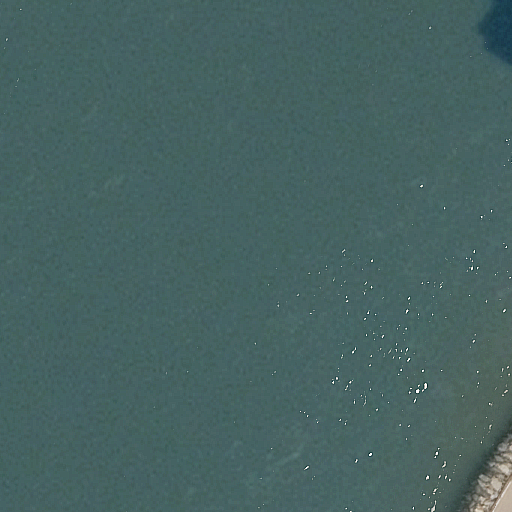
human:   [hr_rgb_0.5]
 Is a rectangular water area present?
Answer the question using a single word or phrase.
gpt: yes

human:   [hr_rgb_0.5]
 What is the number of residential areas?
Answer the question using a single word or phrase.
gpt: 1

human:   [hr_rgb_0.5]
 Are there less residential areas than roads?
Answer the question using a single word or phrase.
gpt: no

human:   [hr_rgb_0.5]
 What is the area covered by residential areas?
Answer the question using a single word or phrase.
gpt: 6655m2

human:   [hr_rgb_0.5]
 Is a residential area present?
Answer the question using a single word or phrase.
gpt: yes

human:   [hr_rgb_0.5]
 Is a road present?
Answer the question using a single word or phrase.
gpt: yes

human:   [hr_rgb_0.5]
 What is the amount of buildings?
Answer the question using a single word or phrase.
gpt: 0

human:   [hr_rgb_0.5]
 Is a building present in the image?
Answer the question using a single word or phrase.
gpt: no

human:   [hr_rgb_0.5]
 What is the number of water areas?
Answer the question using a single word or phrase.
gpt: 1

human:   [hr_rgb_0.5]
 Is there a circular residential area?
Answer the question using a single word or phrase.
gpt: no

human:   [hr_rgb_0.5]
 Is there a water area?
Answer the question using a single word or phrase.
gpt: yes

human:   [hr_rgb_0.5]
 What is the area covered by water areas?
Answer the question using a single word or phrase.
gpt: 10544m2

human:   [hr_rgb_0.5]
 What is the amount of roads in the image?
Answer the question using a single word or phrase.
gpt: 1

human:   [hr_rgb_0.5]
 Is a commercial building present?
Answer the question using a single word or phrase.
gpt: no

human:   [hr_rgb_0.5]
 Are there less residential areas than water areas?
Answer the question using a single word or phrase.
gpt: no

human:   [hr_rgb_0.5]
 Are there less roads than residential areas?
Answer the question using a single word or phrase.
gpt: no

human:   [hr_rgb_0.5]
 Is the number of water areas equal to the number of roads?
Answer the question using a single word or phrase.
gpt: yes

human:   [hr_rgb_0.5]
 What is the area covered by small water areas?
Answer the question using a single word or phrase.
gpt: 0m2

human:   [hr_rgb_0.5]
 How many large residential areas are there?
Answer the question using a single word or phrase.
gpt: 1

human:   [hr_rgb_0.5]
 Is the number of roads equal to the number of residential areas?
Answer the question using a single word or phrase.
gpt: yes

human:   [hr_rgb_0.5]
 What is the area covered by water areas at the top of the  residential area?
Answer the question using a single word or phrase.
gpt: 0m2

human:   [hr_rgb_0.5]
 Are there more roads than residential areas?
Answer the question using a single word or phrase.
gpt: no

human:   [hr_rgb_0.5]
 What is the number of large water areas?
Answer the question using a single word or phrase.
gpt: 1

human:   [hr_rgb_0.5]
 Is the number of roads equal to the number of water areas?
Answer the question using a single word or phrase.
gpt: yes

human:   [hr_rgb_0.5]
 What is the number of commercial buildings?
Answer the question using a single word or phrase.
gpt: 0

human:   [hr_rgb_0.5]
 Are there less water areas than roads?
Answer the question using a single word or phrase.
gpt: no

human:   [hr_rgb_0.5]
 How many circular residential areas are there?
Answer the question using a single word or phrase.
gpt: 0

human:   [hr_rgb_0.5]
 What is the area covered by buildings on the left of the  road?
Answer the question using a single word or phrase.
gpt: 0m2

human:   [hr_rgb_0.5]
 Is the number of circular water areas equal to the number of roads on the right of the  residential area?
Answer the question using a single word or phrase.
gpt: yes

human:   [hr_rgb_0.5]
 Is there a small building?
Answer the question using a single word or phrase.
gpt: no

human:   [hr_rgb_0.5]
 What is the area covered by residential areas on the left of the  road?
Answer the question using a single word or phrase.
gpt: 0m2

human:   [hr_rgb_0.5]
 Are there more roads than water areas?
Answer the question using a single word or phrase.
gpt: no

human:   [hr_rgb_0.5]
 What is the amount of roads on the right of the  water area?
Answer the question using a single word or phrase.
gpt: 1

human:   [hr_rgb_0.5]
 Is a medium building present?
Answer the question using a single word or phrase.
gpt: no

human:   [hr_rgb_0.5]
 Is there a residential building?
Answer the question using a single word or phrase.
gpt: no

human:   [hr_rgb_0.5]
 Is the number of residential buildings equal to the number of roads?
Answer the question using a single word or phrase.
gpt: no

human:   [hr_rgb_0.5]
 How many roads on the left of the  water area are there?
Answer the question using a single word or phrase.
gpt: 0

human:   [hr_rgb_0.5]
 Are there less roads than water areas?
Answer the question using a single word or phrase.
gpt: no

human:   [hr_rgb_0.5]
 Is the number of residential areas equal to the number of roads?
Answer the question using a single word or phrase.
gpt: yes

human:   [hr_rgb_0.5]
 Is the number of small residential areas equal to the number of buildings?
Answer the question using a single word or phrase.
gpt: yes

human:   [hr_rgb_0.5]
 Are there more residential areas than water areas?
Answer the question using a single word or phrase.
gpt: no

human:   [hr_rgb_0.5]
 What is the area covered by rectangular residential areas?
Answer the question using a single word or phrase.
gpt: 0m2

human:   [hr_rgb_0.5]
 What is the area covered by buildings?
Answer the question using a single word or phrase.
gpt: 0m2

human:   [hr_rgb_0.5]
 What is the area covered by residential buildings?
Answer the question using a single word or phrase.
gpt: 0m2

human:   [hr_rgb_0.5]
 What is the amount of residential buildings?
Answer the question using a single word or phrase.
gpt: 0

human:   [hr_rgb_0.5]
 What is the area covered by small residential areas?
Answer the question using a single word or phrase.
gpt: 0m2

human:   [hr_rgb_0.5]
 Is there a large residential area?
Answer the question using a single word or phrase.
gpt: yes

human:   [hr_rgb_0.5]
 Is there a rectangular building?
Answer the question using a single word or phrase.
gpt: no

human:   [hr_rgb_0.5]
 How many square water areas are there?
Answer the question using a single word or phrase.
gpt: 0

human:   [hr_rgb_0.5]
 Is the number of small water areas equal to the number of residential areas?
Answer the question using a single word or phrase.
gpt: no

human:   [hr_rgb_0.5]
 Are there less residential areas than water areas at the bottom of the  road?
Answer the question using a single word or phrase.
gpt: no

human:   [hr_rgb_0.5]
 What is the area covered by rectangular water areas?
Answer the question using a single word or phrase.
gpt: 10544m2

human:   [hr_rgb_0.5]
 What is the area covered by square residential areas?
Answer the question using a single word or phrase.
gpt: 0m2

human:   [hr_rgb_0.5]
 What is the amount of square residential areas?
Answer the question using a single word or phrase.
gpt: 0

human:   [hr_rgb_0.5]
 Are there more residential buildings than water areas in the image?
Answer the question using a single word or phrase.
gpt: no

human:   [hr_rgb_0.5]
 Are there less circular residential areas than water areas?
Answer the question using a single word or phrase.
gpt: yes

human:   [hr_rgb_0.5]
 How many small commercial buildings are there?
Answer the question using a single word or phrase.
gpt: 0

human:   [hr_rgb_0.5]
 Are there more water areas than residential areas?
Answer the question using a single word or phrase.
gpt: no

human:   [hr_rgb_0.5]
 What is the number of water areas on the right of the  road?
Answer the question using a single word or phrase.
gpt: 0

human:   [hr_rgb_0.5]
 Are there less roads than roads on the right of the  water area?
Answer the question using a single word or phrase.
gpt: no

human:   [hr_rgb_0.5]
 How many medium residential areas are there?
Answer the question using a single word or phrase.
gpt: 0

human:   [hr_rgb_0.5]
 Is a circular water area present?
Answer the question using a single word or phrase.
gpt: no

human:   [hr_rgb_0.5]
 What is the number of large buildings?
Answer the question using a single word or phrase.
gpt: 0

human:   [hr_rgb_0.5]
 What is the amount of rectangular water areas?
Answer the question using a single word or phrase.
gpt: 1